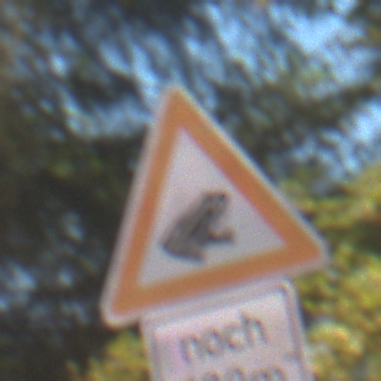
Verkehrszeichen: AmphibienwanderungLinks
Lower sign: LaengeEinerStrecke3
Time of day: MorningAfternoon
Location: Outdoor (Nature)
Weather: Clear
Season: Summer
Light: Natural